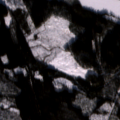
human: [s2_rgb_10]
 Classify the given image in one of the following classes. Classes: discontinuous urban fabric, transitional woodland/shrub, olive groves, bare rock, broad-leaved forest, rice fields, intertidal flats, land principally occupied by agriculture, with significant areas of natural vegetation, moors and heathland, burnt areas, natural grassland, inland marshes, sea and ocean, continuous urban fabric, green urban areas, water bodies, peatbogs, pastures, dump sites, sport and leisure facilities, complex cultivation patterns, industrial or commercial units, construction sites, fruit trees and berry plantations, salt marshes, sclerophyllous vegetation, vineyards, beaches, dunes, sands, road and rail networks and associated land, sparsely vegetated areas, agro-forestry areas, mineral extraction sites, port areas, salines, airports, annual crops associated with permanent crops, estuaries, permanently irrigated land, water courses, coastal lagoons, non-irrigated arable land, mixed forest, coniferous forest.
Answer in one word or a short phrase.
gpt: coniferous forest, mixed forest, transitional woodland/shrub